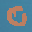
Label: 0